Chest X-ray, PA view. Patient: 60 years old, sex F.
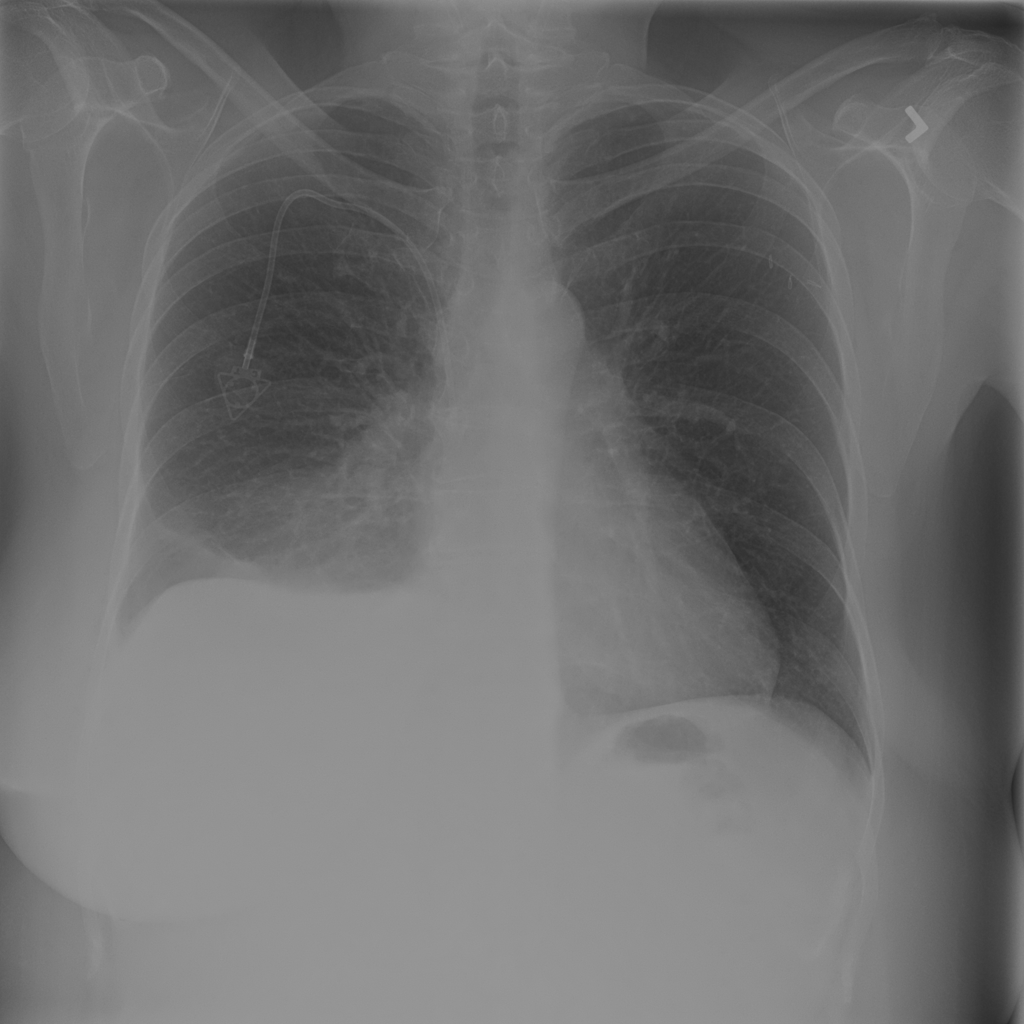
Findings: Effusion, Infiltration, Pleural_Thickening